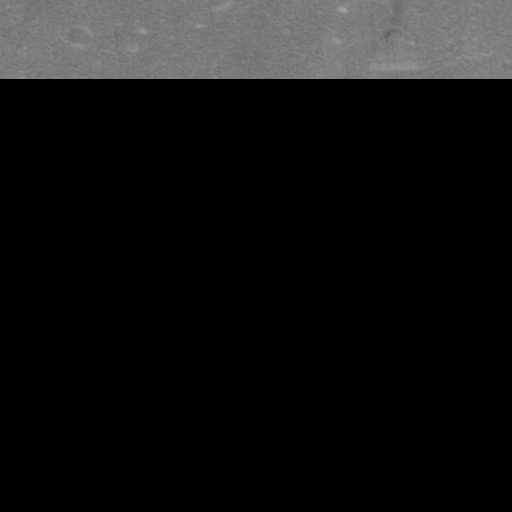
Classes present: Background